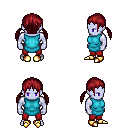
a pixel art fantasy rpg character, male body template, dark elf, purple skin, teal tunic, red pants, brunette twin-tailed hairstyle, gold boots, four views (front, back, left, right), 2x2 character sprite sheet, small pixel art, hard edges, no anti-aliasing